Current action and preconditions to check: trajectory_clear

Your task: For each precondition in the list above, predict whether it will hold at this action.

Consider the current scene as observed from the mobile robot's camera, and analyze the predicted future states of all dynamic agents (e.g., people, animals, vehicles, or any moving entities) within the NEXT SECOND.

IMPORTANT: Only answer "very likely" if you are absolutely certain—based on strong, clear evidence—that a dynamic agent will violate the precondition in the predicted future state. Do NOT answer "very likely" for unlikely, ambiguous, or low-probability risks.

Ask yourself for each precondition: Is there a high probability, with clear and convincing evidence, that the predicted future states of any dynamic agent will interfere with the predicted future state of the currently executing action within the NEXT SECOND, causing that precondition to fail?

Assess the risk level based on these predictions. Use "likely" or "very likely" if motions create a clear risk of interference.

Use "neutral" or "improbable" if agents are nearby but their predicted paths are clearly diverging or non-conflicting.

Failure Risk Categories: "very improbable", "improbable", "neutral", "likely", "very likely"

Answer Format: Output ONLY the probability_of_failure value from these categories: "very improbable", "improbable", "neutral", "likely", "very likely"

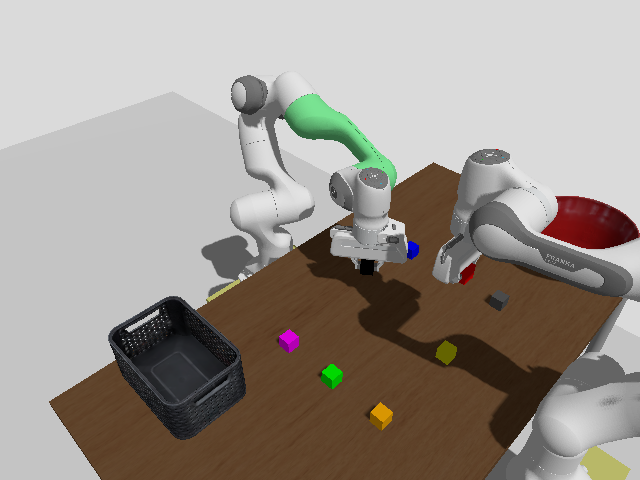

Answer: very improbable